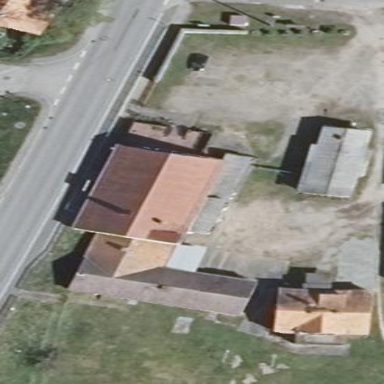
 where the roof is oriented along the structure."